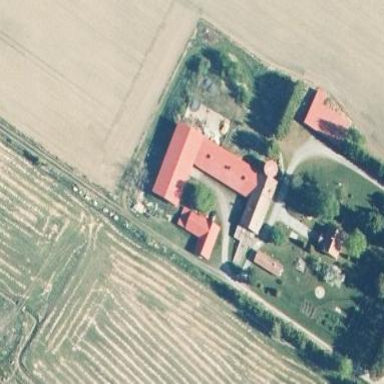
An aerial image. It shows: Farm auxiliary building.